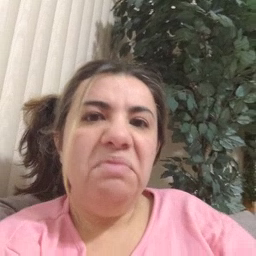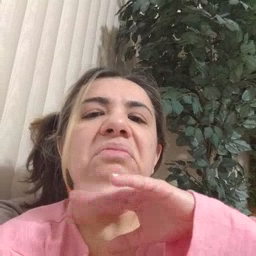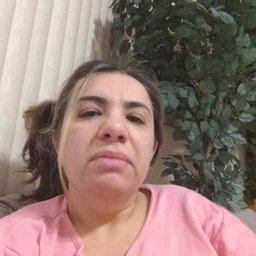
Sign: dirty